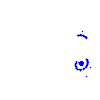
Particle: electron